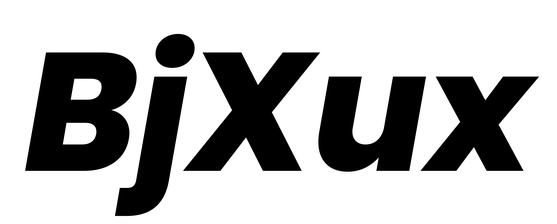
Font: Poppins-ExtraBoldItalic